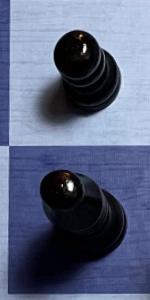
Label: Bishop_Black